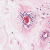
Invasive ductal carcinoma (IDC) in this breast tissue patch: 0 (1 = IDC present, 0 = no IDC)